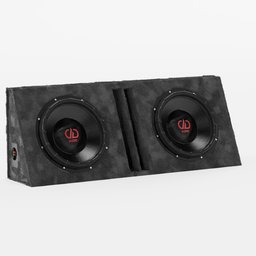
Label: electronics